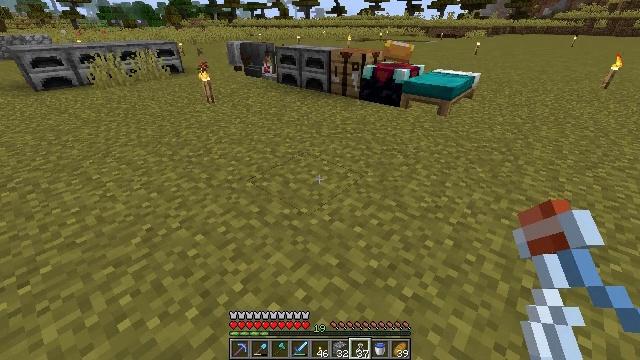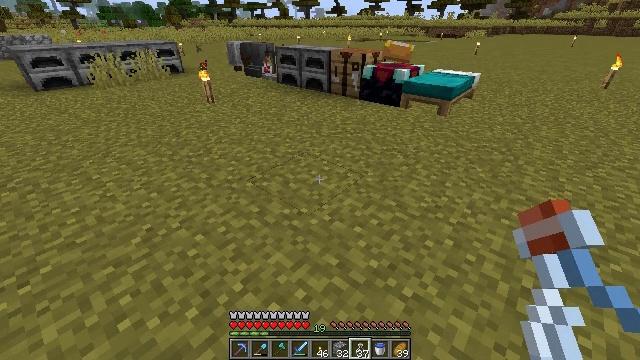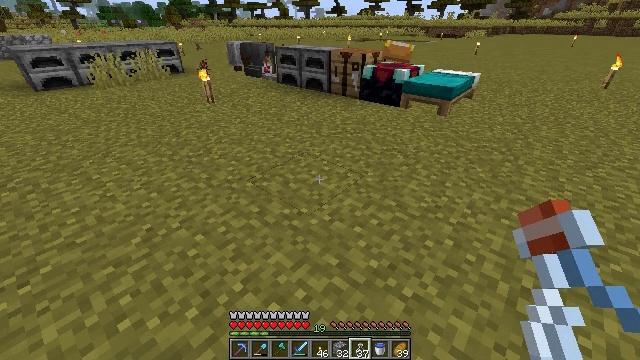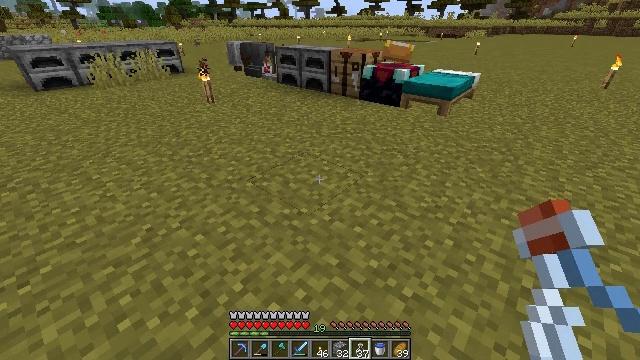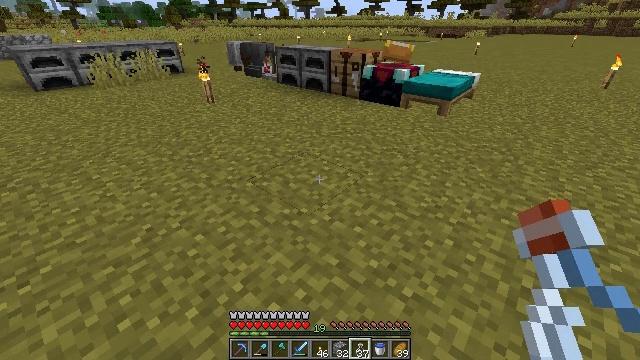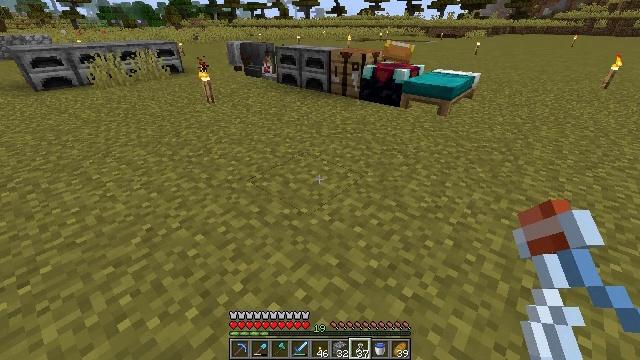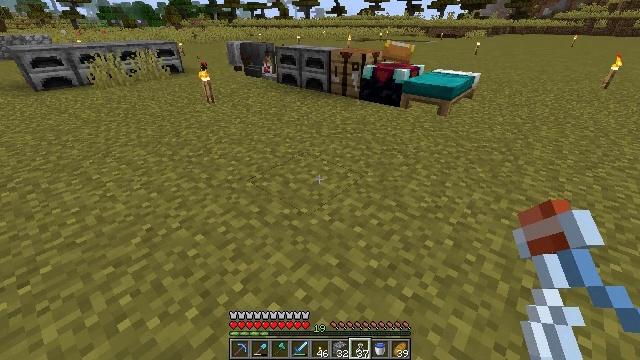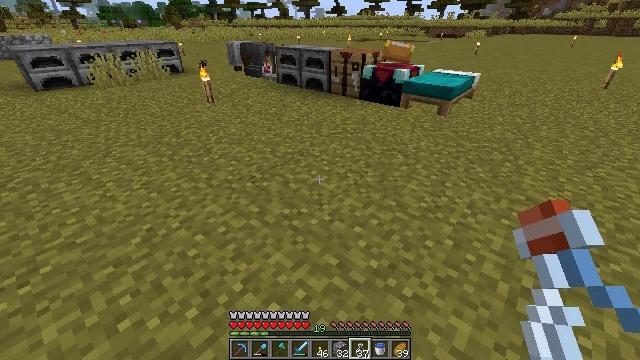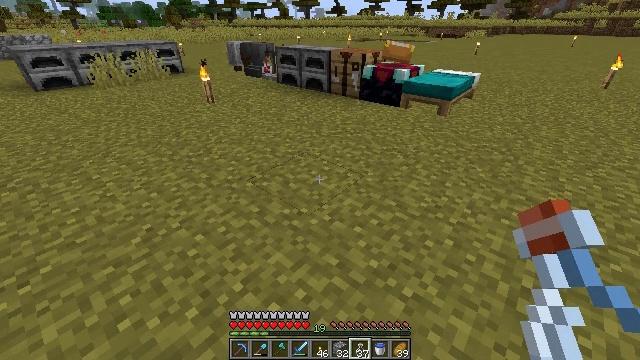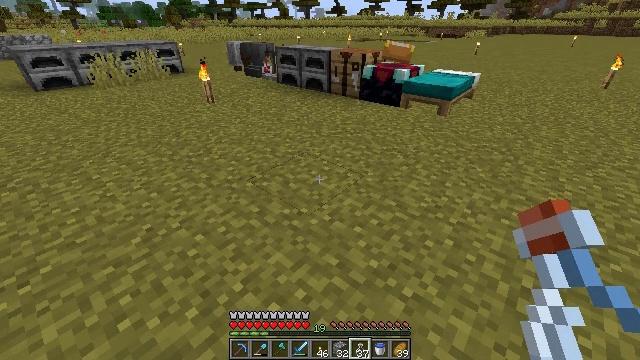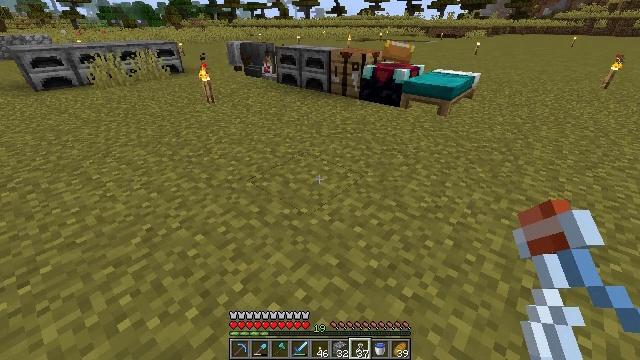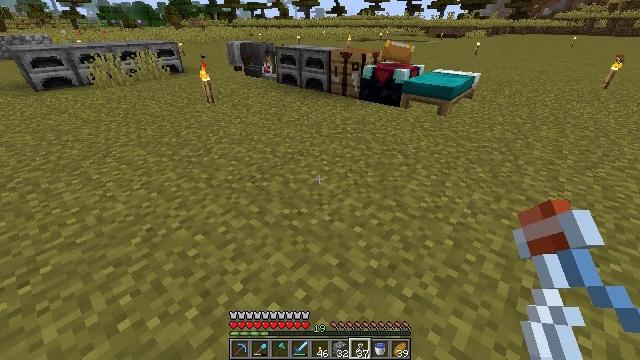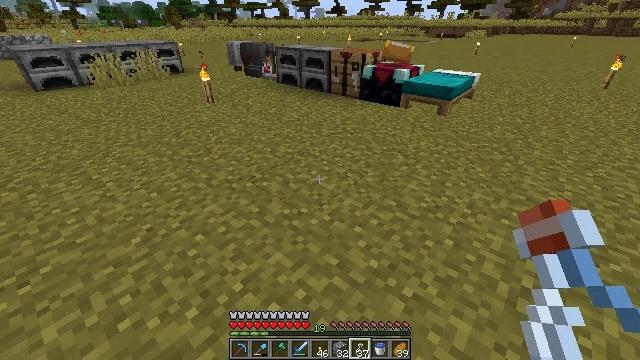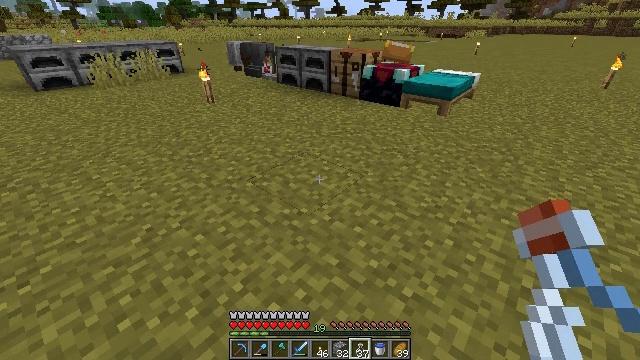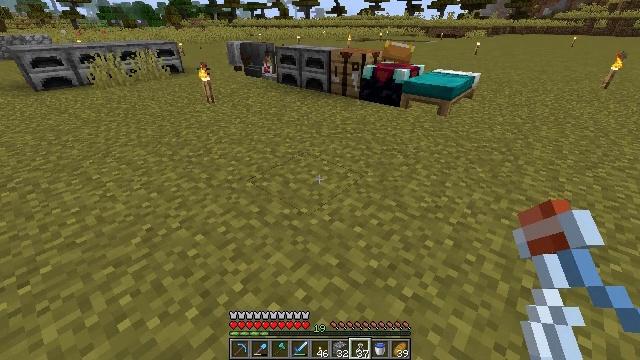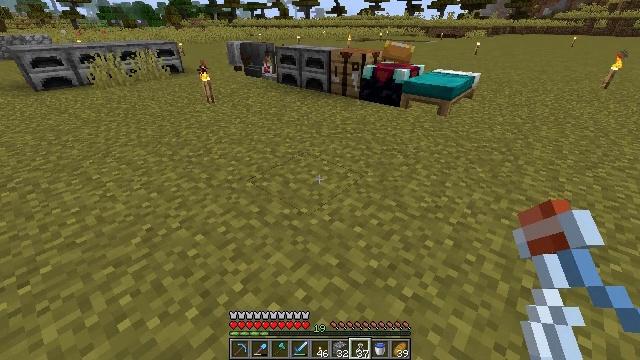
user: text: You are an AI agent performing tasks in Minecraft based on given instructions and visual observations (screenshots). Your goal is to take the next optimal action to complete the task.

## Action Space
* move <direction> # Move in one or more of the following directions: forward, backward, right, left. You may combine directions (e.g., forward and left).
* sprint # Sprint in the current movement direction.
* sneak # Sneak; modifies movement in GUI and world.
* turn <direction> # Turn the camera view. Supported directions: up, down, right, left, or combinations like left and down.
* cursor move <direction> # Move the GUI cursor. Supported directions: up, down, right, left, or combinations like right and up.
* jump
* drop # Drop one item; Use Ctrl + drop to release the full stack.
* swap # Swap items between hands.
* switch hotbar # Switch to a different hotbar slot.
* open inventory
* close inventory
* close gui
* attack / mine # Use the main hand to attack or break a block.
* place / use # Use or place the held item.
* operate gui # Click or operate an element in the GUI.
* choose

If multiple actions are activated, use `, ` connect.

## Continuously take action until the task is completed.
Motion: motion action
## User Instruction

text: Remove a glass bottle from the inventory.
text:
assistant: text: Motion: no_op
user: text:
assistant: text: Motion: no_op
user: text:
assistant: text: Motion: no_op
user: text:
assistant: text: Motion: no_op
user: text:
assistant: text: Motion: no_op
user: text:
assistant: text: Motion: no_op
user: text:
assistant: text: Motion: no_op
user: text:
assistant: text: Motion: no_op
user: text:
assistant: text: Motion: no_op
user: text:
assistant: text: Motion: no_op
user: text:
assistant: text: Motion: no_op
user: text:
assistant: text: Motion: no_op
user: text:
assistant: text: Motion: no_op
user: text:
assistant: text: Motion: no_op
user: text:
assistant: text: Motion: no_op
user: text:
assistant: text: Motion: no_op
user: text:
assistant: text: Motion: no_op
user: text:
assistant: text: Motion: no_op
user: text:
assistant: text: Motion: no_op
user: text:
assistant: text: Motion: no_op
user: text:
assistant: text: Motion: no_op
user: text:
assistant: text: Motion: no_op
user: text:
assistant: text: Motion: no_op
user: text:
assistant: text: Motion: no_op
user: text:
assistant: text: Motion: no_op
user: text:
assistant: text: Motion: no_op
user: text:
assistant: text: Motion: no_op
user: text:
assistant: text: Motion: no_op
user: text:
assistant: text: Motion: no_op
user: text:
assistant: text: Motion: no_op